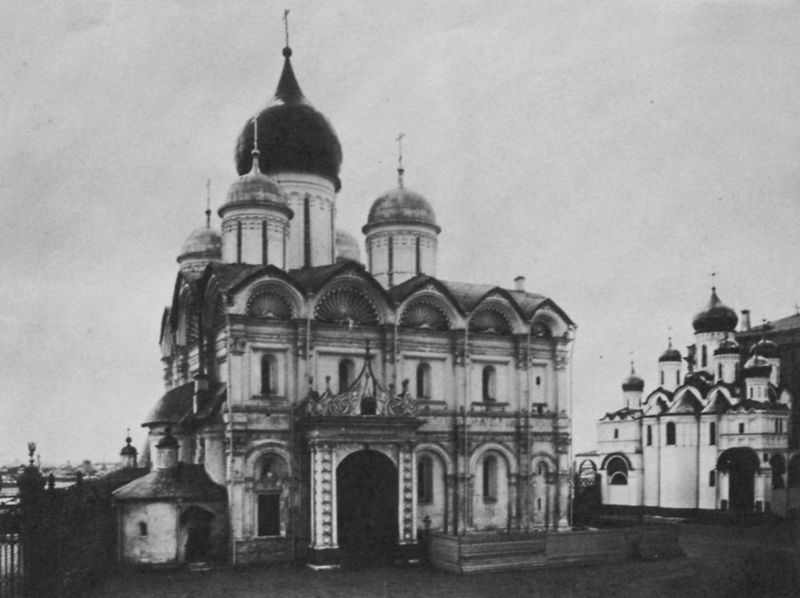
Titel: Die Erzengel-Michaels- und die Verkündigungskathedrale
Künstler: Russischer Photograph
Standort: Paris
Institution: Bibliothèque du Musée des Arts Décoratifs
Schlagwörter: himmel, weiß, fenster, grau, schwarz, straße, säulen, gebäude, haus, zaun, architektur, sockel, fünf, gitter, kirche, bogen, russland, dächer, mauer, platz, pilaster, rundbogen, kuppel, arch, arches, architecture, church, columns, palace, white, black, windows, anbau, foto, fotografie, kirchen, photographie, bögen, eingang, kloster, kreuz, kuppeln, türme, zwiebelturm, zwiebeltürme, kreml, moskau, hauben, kathedrale, aussenansicht, portal, gesims, kreuze, portikus, sky, apsis, building, house, kapelle, street, tower, baroque, konche, muschel, exterior, path, road, black and white, castle, photo, sakralbau, door, fence, russisch, city, fenste, vorplatz, rundbogenfenster, dome, gesimse, square, place, turmhelme, sakristei, kirchplatz, steeple, zweibeln, orthodox, rich, doorway, photograph, photography, onion dome, russia, russian, towers, onion, russisch orthodox, churches, domes, finial, geiebel, greek orthodox, photograhp, verziertornamente